Field crop: tomato
Growth stage: 1
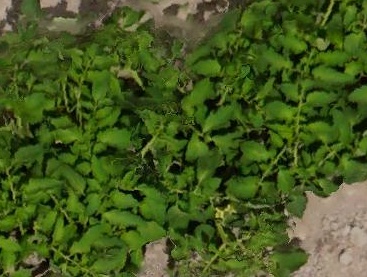
Species: tomato